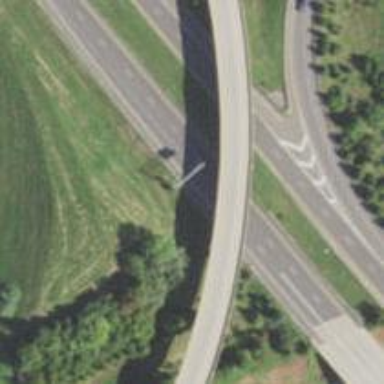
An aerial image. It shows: Trunk link highway bridge.